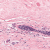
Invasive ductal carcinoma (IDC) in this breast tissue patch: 0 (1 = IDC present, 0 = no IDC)